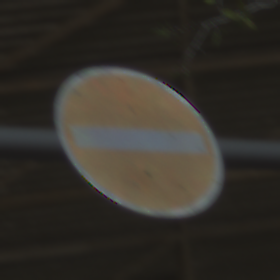
Verkehrszeichen: VerbotDerEinfahrt
Umgebung: Indoor, Urban
Tageszeit: Midday
Wetter: NotSpecified
Licht: Natural
Jahreszeit: NotSpecified
Kontrast: MediumContrast